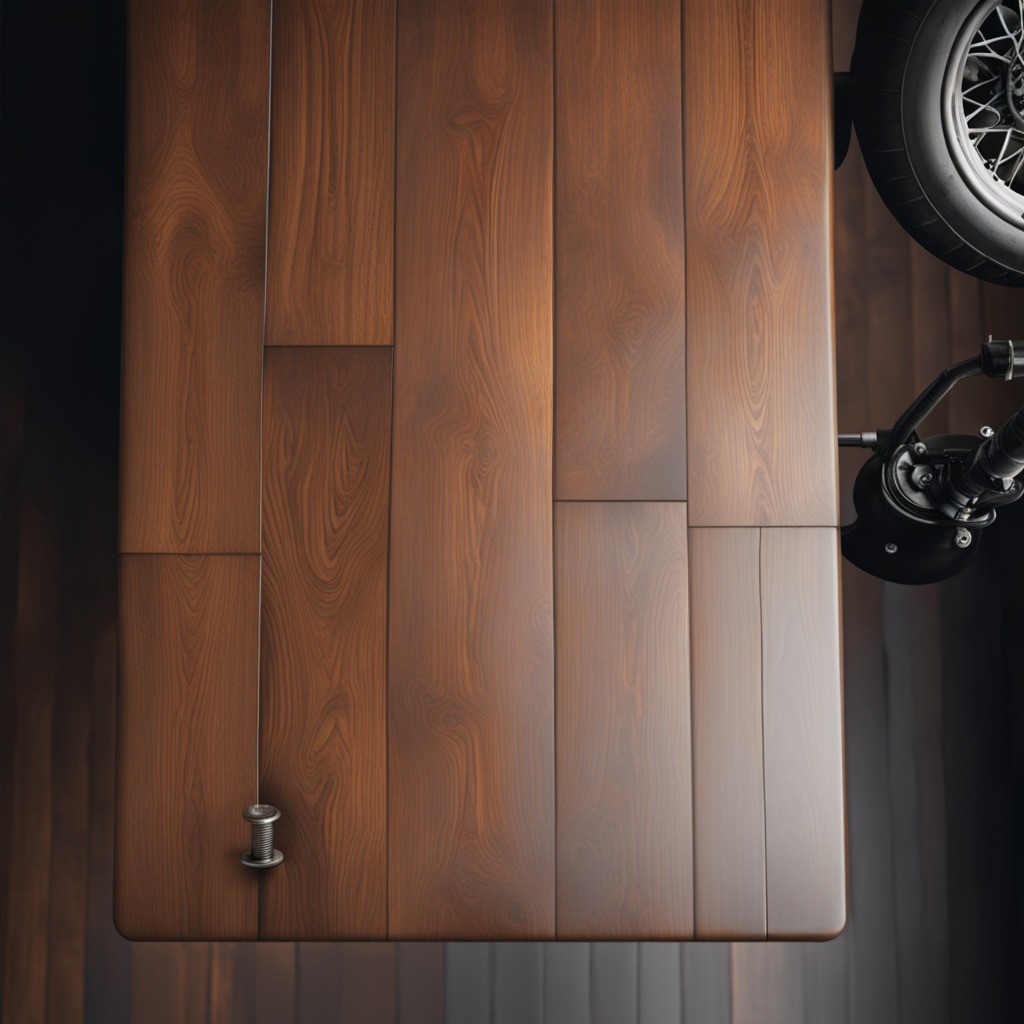
A metal screw is lying on the oil-spilled wooden table in a vintage motorcycle garage.